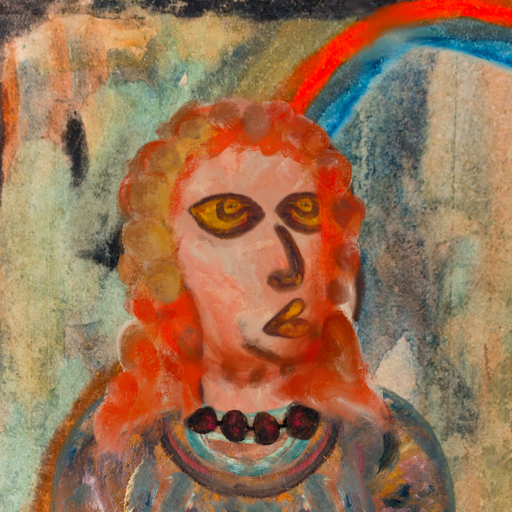
Background: Childish, Head And Neck Side: Roy_Bahadur, Face Side: Comrade, Bust: Boggyland, Hair Side: Rupkatha, Head Accessory: Blank, Second Necklace: Blank, Necklace: Mosgoul, Baby: Blank